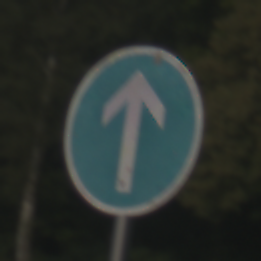
Verkehrszeichen: VorgeschriebeneFahrtrichtungGeradeaus
Umgebung: Outdoor, Nature
Tageszeit: SunriseSunset
Wetter: PartlyCloudy
Licht: Natural
Jahreszeit: NotSpecified
Kontrast: MediumContrast